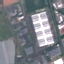
Label: Industrial